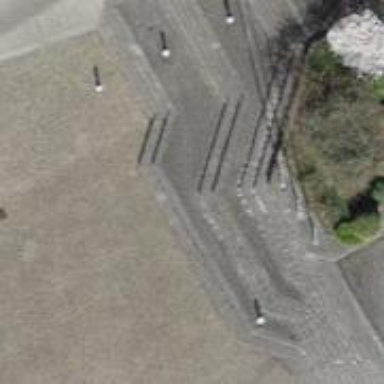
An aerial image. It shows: Road with steps.